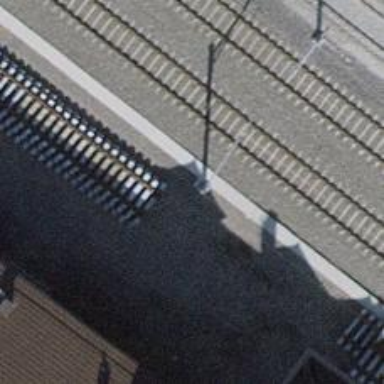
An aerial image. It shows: Abandoned railway spur with one track.